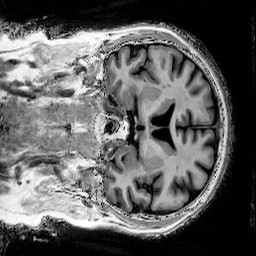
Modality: T1w
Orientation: coronal
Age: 70
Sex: male
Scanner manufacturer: siemens
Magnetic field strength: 3 T
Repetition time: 5 s
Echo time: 0.00298 s